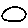
Label: circle